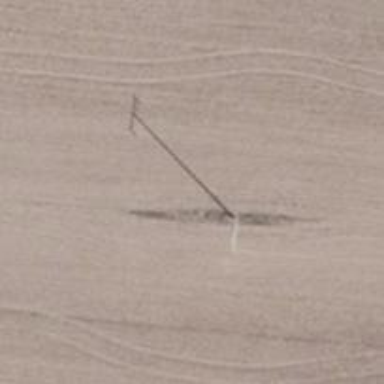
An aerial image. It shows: Power pole.